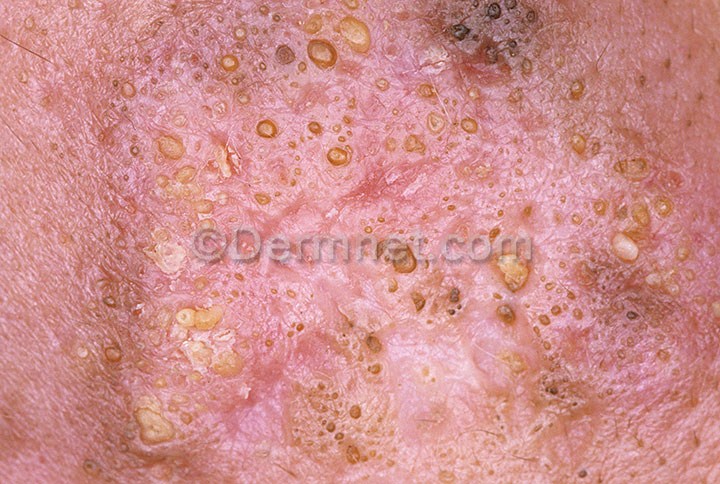
Disease: Lupus and other Connective Tissue diseases